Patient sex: M
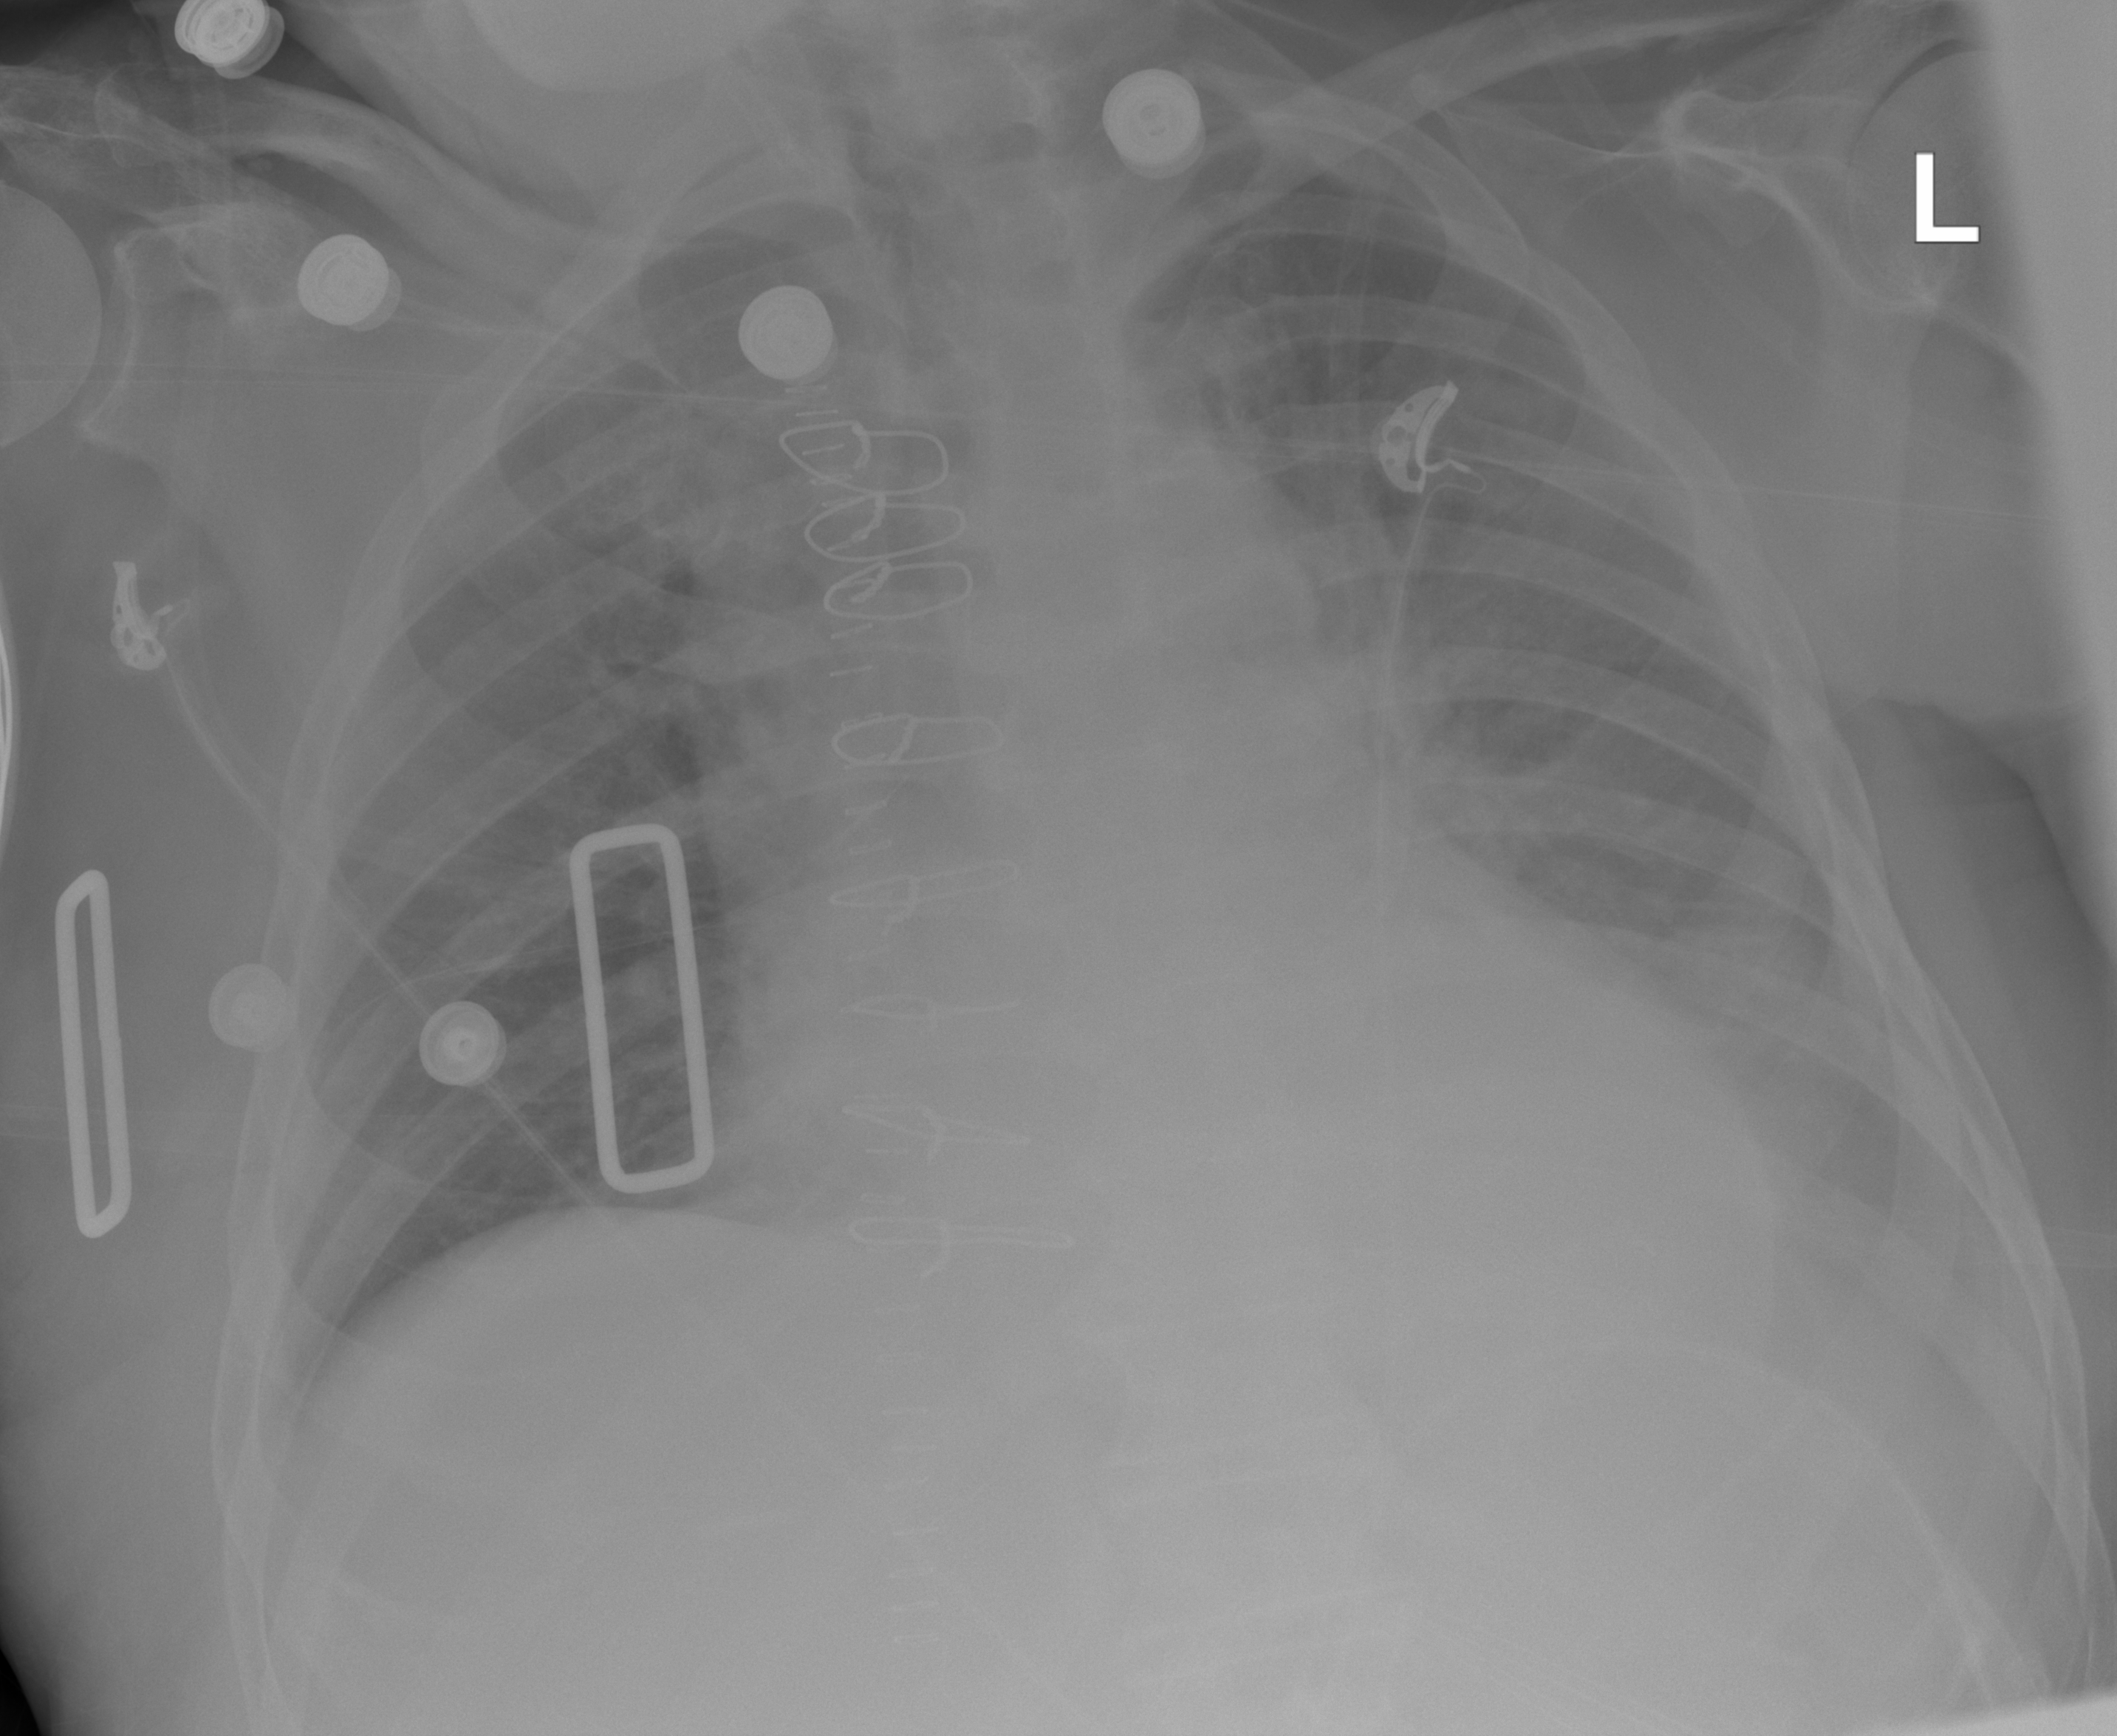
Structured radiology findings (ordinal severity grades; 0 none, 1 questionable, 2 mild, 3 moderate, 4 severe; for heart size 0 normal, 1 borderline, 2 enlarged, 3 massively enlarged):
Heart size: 2
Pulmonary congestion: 0
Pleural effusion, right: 0
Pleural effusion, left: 3
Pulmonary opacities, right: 0
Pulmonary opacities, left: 0
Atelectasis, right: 0
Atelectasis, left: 2